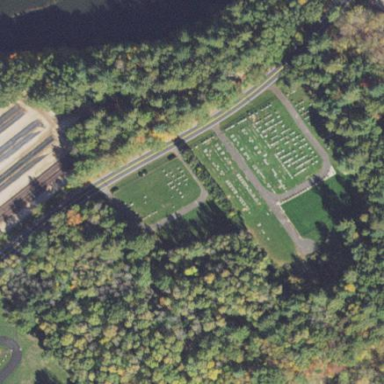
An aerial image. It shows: Cemetery area categorized as cemetery.